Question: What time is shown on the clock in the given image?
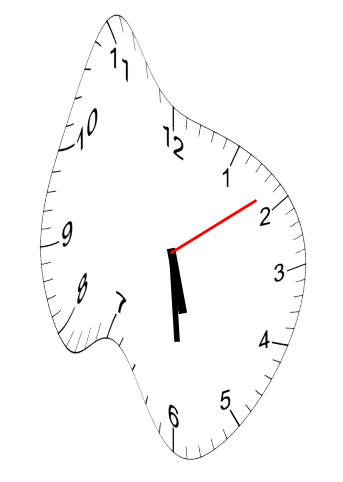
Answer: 05:29:09